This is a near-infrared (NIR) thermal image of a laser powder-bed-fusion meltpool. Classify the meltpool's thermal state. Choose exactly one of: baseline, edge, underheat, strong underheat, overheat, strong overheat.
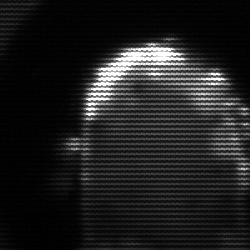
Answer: baseline